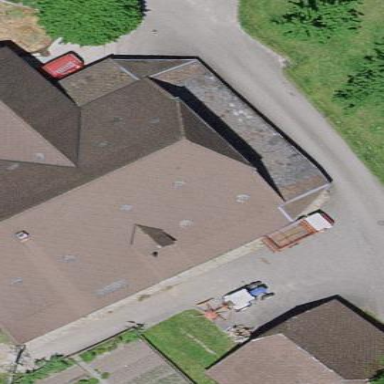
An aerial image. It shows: Farm building.